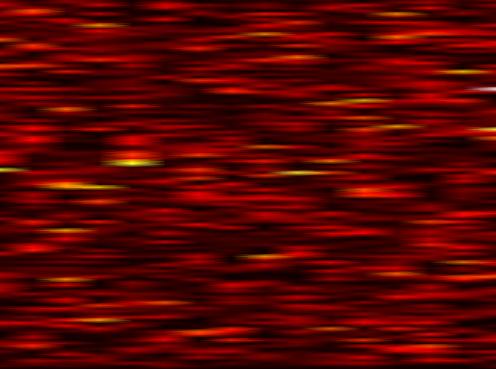
Label: WOLA